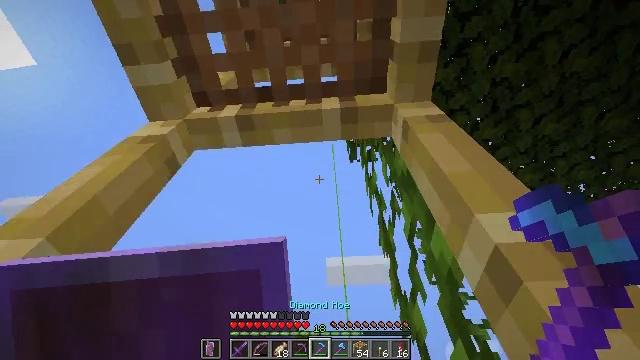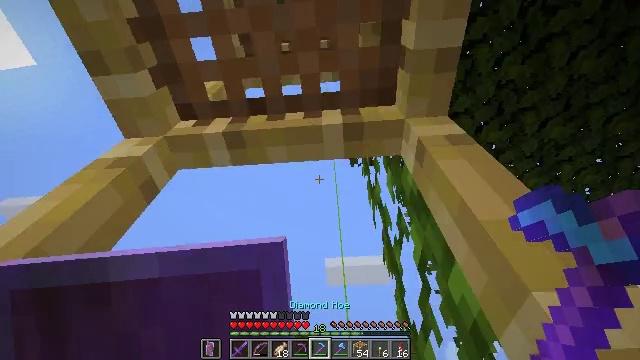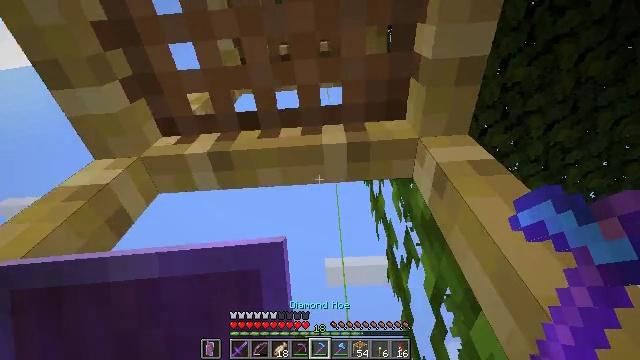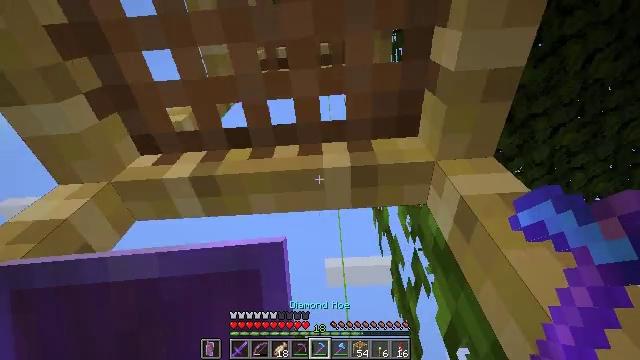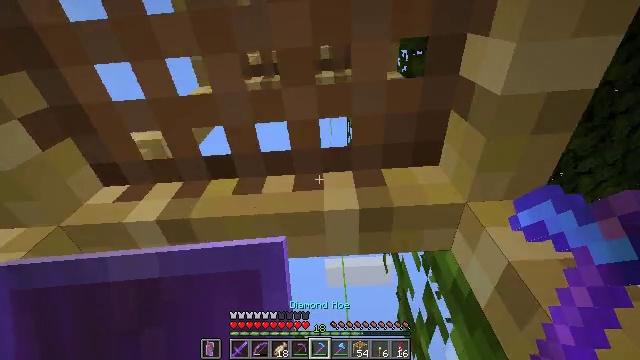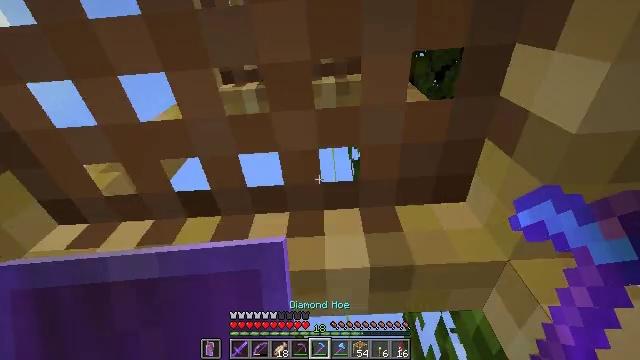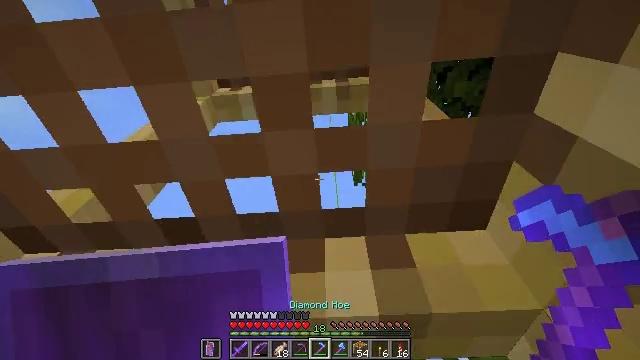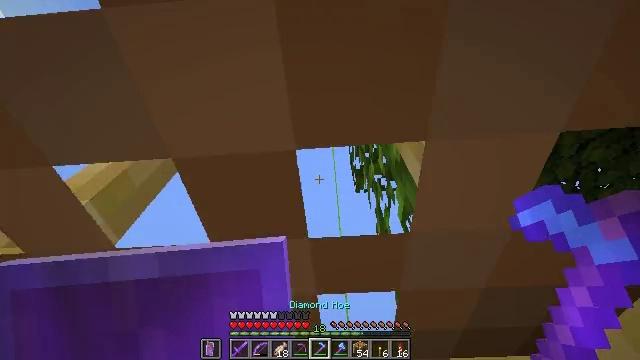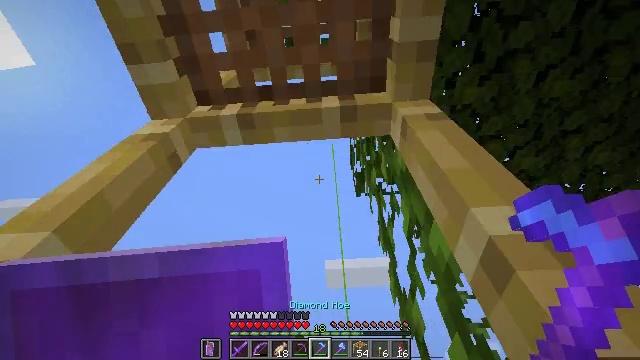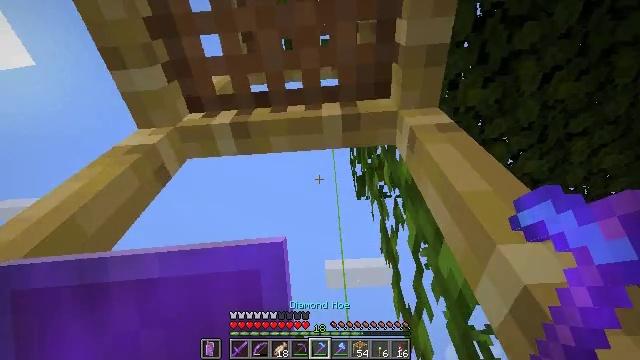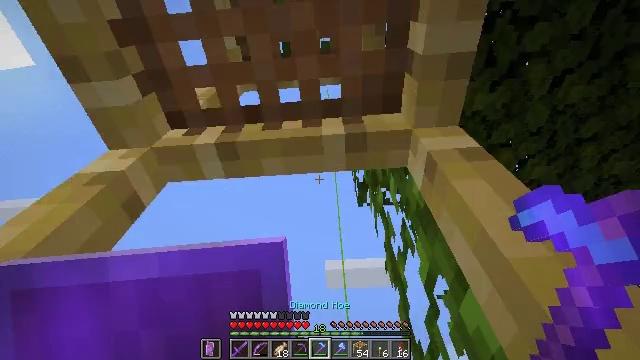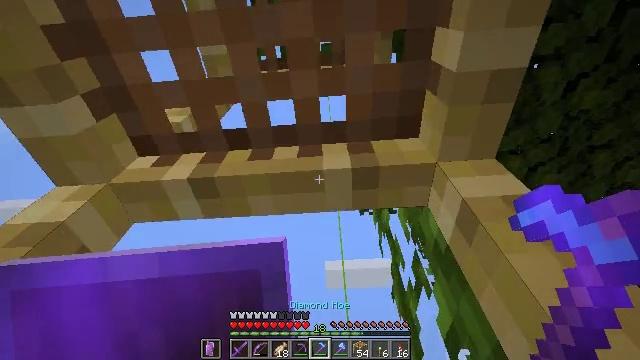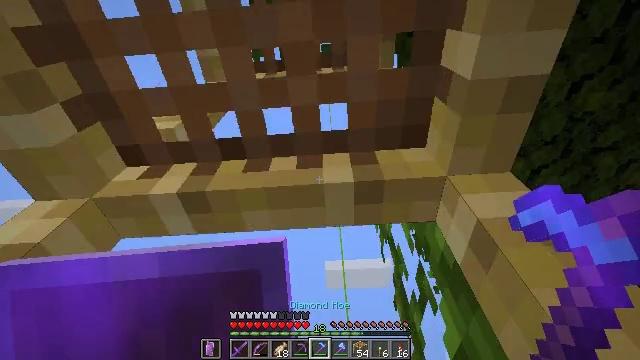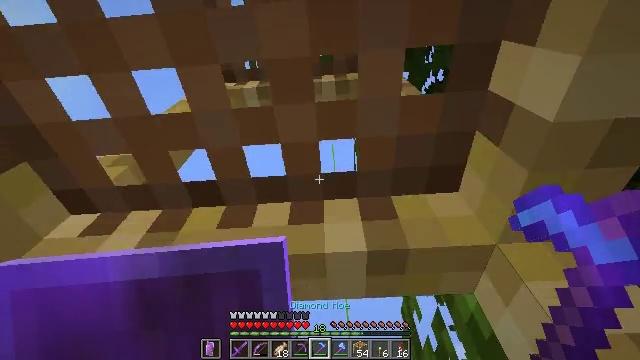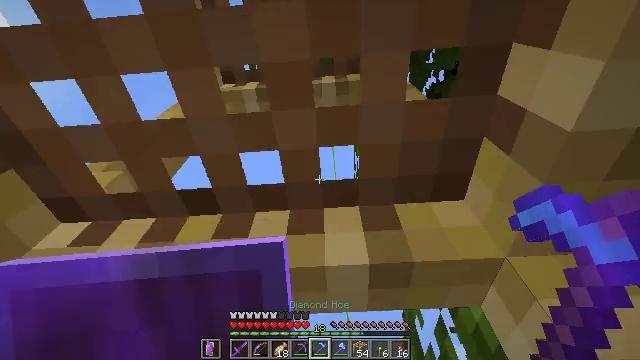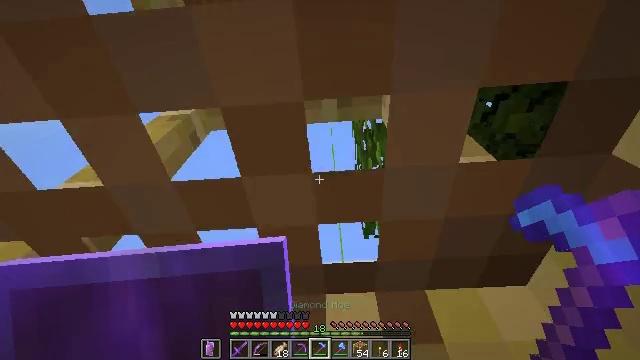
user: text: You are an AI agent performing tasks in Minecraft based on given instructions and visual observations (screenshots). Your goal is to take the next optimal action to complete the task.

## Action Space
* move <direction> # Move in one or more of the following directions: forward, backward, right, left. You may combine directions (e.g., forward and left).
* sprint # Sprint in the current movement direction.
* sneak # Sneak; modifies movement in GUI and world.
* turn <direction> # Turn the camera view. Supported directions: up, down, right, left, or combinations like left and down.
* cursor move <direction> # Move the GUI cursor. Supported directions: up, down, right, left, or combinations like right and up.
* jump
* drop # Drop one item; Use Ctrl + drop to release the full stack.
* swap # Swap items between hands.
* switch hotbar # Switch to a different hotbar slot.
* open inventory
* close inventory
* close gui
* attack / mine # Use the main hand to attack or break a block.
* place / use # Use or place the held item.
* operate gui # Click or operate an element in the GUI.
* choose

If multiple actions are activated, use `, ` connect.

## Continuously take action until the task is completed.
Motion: motion action
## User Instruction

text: Collect jungle leaves by breaking them.
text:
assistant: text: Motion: jump
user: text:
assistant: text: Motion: jump
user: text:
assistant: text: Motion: jump
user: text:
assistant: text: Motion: jump
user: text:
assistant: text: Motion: jump
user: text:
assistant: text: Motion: jump
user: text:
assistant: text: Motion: jump
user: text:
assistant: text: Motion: jump
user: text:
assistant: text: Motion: jump
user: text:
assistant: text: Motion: jump
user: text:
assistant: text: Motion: jump
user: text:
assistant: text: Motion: jump
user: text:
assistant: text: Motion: jump
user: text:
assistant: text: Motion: jump
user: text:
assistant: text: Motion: jump
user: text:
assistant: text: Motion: jump
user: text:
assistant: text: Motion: jump
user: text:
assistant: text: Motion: jump
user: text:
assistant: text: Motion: jump
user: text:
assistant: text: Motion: jump
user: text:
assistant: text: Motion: jump
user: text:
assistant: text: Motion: jump
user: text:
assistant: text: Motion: jump
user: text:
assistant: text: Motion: jump
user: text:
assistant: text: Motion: jump
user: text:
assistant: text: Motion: jump
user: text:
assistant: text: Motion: jump
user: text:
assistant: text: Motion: jump
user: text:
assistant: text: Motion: jump
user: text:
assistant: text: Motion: jump